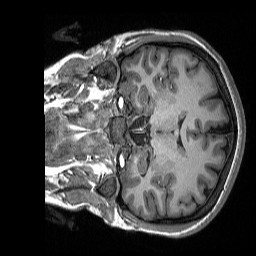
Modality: T1w
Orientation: coronal
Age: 23
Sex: female
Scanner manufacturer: siemens
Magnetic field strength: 3 T
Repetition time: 2.3 s
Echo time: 0.00298 s